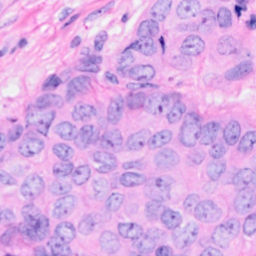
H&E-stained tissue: Breast